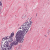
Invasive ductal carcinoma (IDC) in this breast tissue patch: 1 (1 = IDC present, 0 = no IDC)